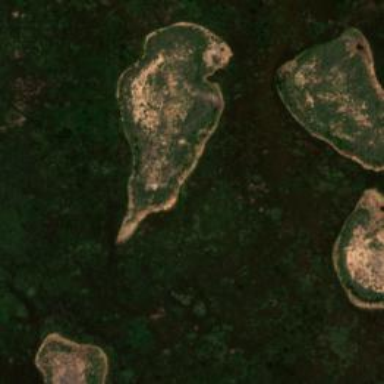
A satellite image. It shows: Island covered with scrub vegetation.